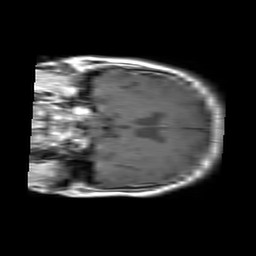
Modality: T1w
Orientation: coronal
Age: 69
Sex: female
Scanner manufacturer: philips
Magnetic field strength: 3 T
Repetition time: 0.5331 s
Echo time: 0.01 s